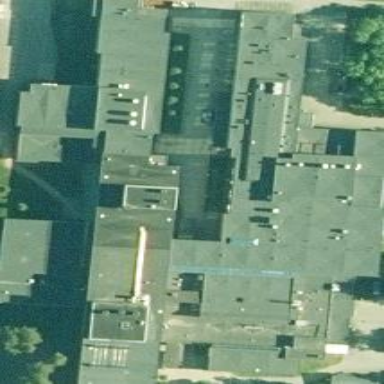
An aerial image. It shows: School.